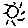
Label: sun